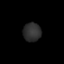
Tissue: lung
Cell type: Epithelial cells
Senescence score: 0.1594
Nuclear area (px): 326
Mean DAPI intensity: 46.439